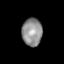
Tissue: prostate
Cell type: Epithelial cells
Senescence score: 0.2138
Nuclear area (px): 552
Mean DAPI intensity: 142.69